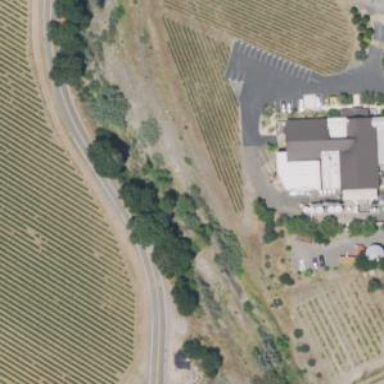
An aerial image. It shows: Vineyard with grape crops.